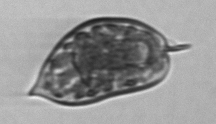
Label: Prorocentrum_micans